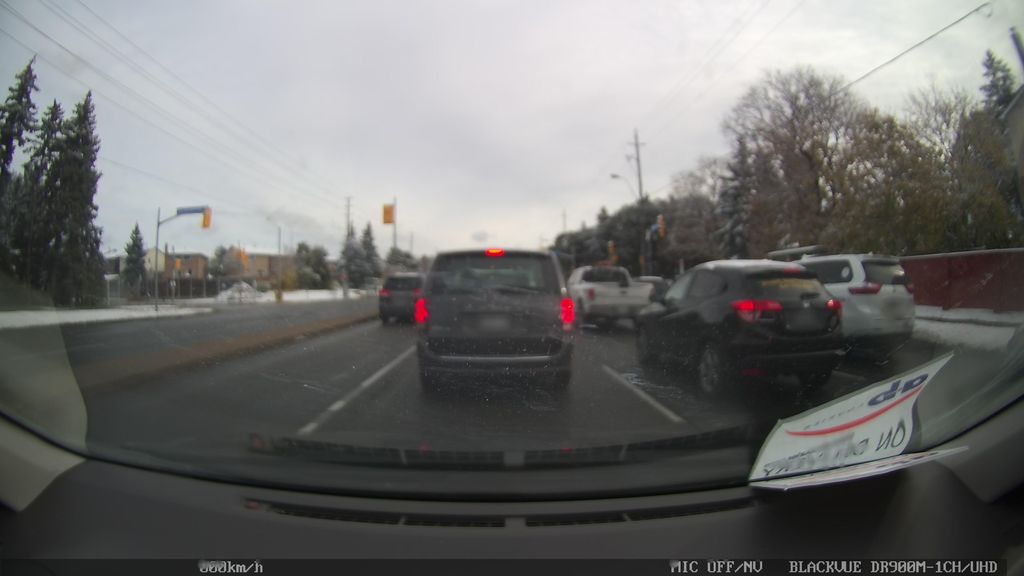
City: toronto